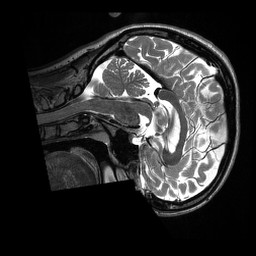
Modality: T2w
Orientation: sagittal
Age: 25
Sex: female